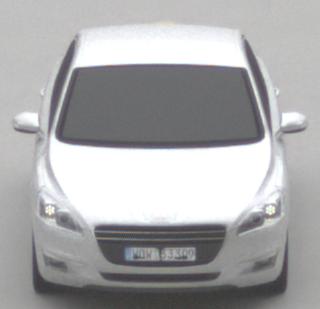
Make: Peugeot
Model: 508 120 VTi
Detailed model: 508 (I) Limousine
Model produced from: 2011/03
Model produced until: 2014/05
Doors: 4
Color: white
Road condition: dry road
Daytime: midday
Contrast: low contrast